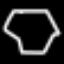
Label: octagon